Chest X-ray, PA view. Patient: 60 years old, sex F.
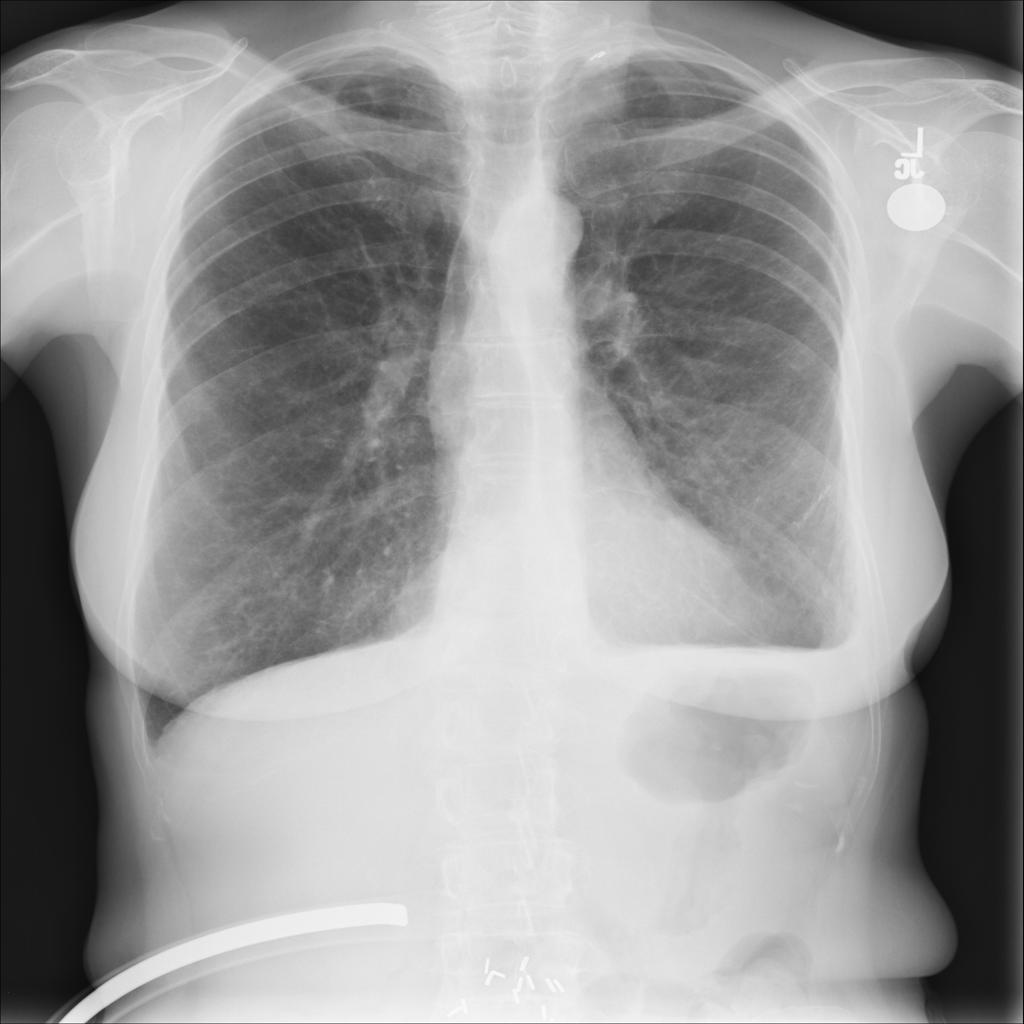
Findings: No Finding